Question: I need to create a toolbar in my screen that will have multiple buttons, and each button must have multiple lines of Text. For example:

I looked over the internet and StackOverflow but I couldn't find anything showing how to do this in JavaFX. I'm using JavaFX 8.
Someone could help me, please?
Tks
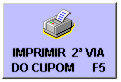
Answer: I resolved this problem including a VBox inside my button, and then including several Labels inside the VBox. Like this:

The result is:

If there is a more elegant way to have the same result, please, let me know.
Thank you.